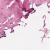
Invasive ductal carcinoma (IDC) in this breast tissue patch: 0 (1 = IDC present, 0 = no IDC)